Field crop: maize
Growth stage: 1
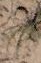
Species: salsola